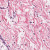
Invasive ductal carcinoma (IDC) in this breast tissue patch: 0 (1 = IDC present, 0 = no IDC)